Chest X-ray:
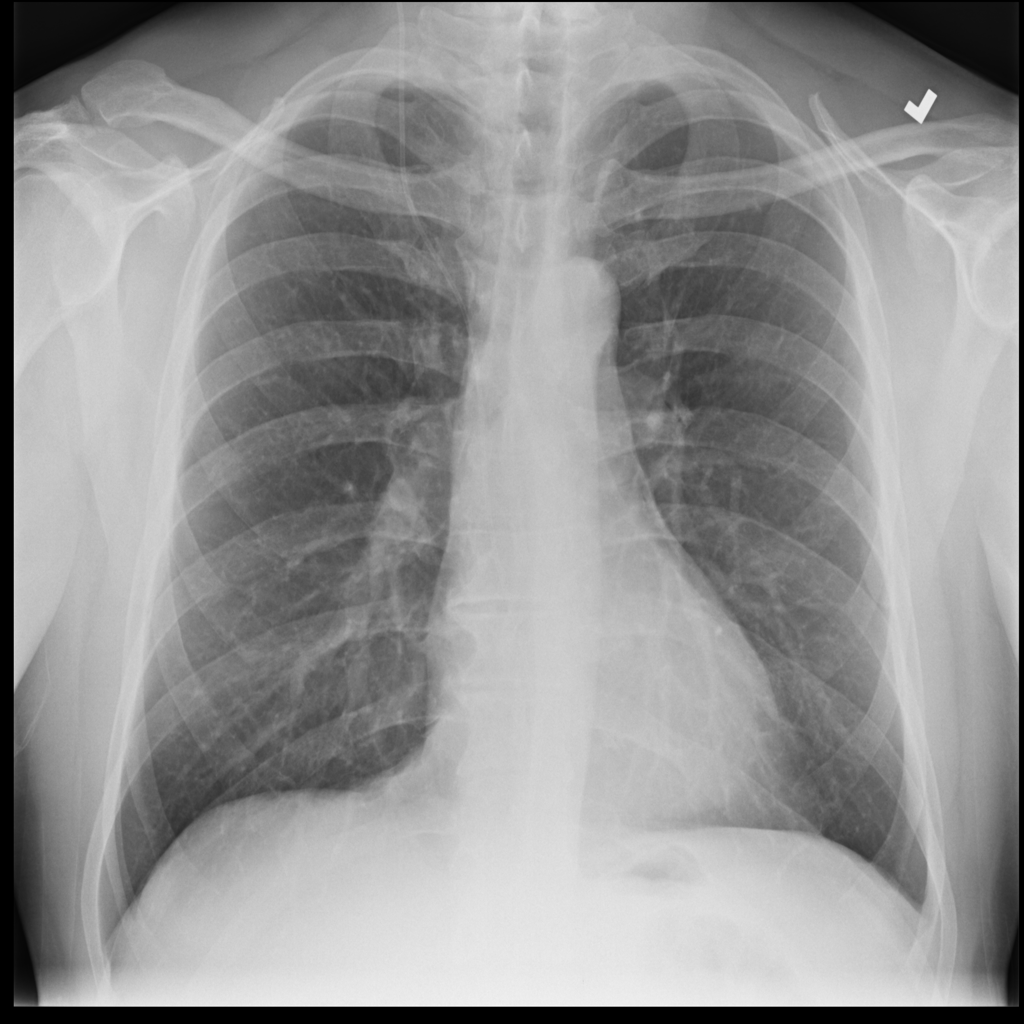
Findings: Fracture
No abnormal finding: no